Question: I have this application where and .

I want to add date into textview depending on the data entered in edittext field. That is after entering the data in edittext field and when i move to next edittext field the textview of 1st edittext field must be updated.
I know about add textchangedlistener but if it is the solution how am i supposed to implement it.
I tried setonfocuschanged but it din work
'''
k1_e.setOnFocusChangeListener(new View.OnFocusChangeListener() {
@Override
public void onFocusChange(View arg0, boolean arg1) {
// TODO Auto-generated method stub
if((v_k1>=5.63)&&(v_k1<=11.25)){
k1_m.setText("mm");
}else if((v_k1>=30)&&(v_k1<=60)){
k1_m.setText("D");
}
}
});
k2_e.setOnFocusChangeListener(new OnFocusChangeListener() {
@Override
public void onFocusChange(View v, boolean hasFocus) {
// TODO Auto-generated method stub
if((v_k2>=5.63)&&(v_k2<=11.25)){
k2_m.setText("mm");
}else if((v_k2>=30)&&(v_k1<=60)){
k2_m.setText("D");
}
}
});
'''
and details here
'''
dr=Float.parseFloat(dr_e.getText().toString());
k1=Float.parseFloat(k1_e.getText().toString());
k2=Float.parseFloat(k2_e.getText().toString());
al=Float.parseFloat(al_e.getText().toString());
al_const=Float.parseFloat(alconst_e.getText().toString());
v_k1=Float.valueOf(k1);
v_k2=Float.valueOf(k2);
'''
I get data into edittext fields using
'''
if(dr_e.getText().toString().length()==0|k1_e.getText().toString().length()==0|k2_e.getText().toString().length()==0|al_e.getText().toString().length()==0|alconst_e.getText().toString().length()==0){
flag=1;
}else{
dr=Float.parseFloat(dr_e.getText().toString());
al=Float.parseFloat(al_e.getText().toString());
al_const=Float.parseFloat(alconst_e.getText().toString());
}
'''
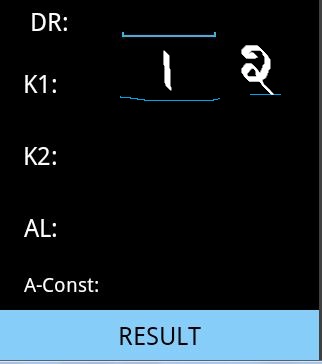
Answer: Try this
you can use onFocusChangeListener on youredittext
'''
k1_e.setOnFocusChangeListener(new View.OnFocusChangeListener() {
public void onFocusChange(View arg0, boolean arg1) {
String data=k1_e.getText().toString().trim();
if(data.length!=0)
{
k1=Float.parseFloat(data);
v_k1=Float.valueOf(k1);
if((v_k2>=5.63)&&(v_k2<=11.25)){
k2_m.setText("mm");
}else if((v_k2>=30)&&(v_k1<=60)){
k2_m.setText("D");
}
}
}
});
'''